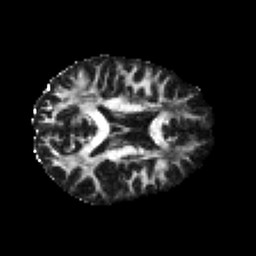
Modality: FA
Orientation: axial
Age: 27
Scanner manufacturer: philips
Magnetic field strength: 3 T
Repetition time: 8.604 s
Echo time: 0.1268 s